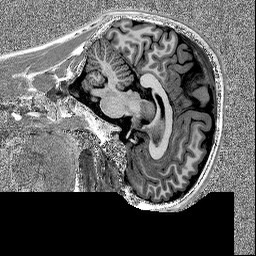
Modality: MP2RAGE
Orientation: sagittal
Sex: male